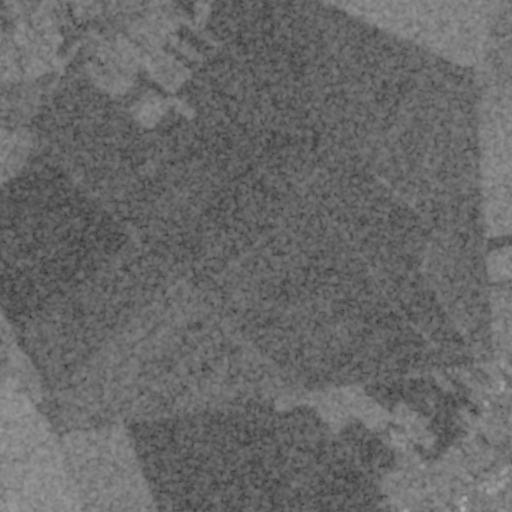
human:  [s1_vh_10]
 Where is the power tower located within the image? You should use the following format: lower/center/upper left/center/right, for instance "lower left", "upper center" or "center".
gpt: The power tower is located in the upper left of the image.
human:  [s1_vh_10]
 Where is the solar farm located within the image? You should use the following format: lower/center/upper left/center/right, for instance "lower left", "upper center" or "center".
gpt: The solar farm is located in the upper left of the image.
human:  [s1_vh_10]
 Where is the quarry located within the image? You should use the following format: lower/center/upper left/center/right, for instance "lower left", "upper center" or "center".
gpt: There is no quarry in the image.

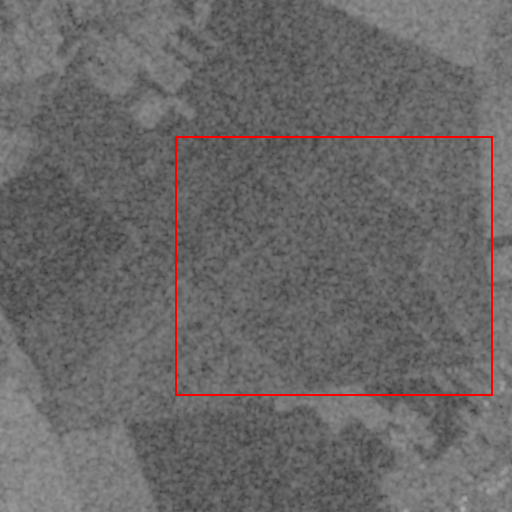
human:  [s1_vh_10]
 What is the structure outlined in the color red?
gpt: The structure outlined in red is a crop field.
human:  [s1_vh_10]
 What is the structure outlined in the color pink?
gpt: There is no pink outline.